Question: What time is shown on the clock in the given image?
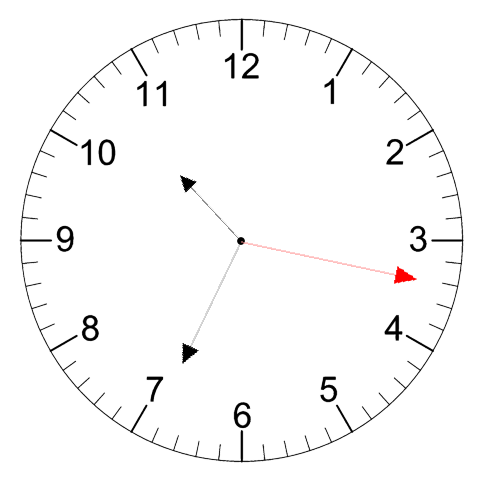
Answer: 10:34:17